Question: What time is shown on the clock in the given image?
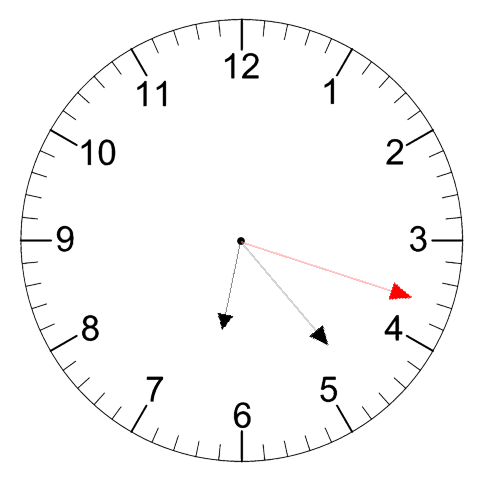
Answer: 06:23:18